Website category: book
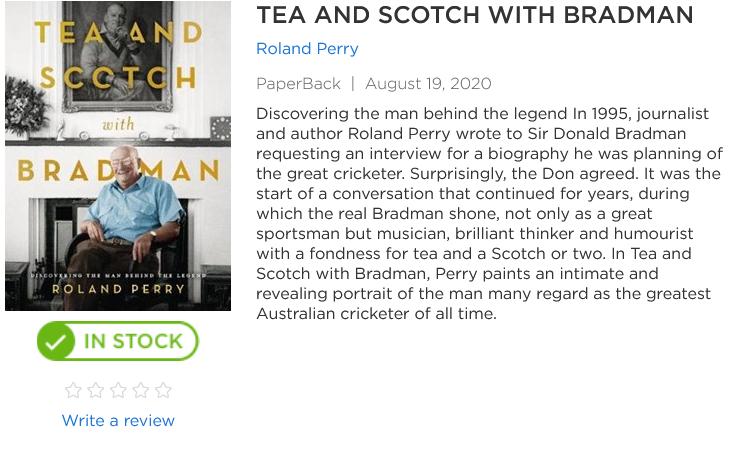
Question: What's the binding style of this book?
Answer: PaperBack

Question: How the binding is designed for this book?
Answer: PaperBack

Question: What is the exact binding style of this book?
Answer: PaperBack

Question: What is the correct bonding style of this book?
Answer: PaperBack

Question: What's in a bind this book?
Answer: PaperBack

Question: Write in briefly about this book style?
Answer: PaperBack

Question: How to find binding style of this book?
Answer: PaperBack

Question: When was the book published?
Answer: August 19, 2020

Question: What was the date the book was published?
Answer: August 19, 2020

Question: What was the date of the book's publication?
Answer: August 19, 2020

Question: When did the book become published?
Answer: August 19, 2020

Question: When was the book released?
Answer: August 19, 2020

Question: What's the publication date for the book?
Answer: August 19, 2020